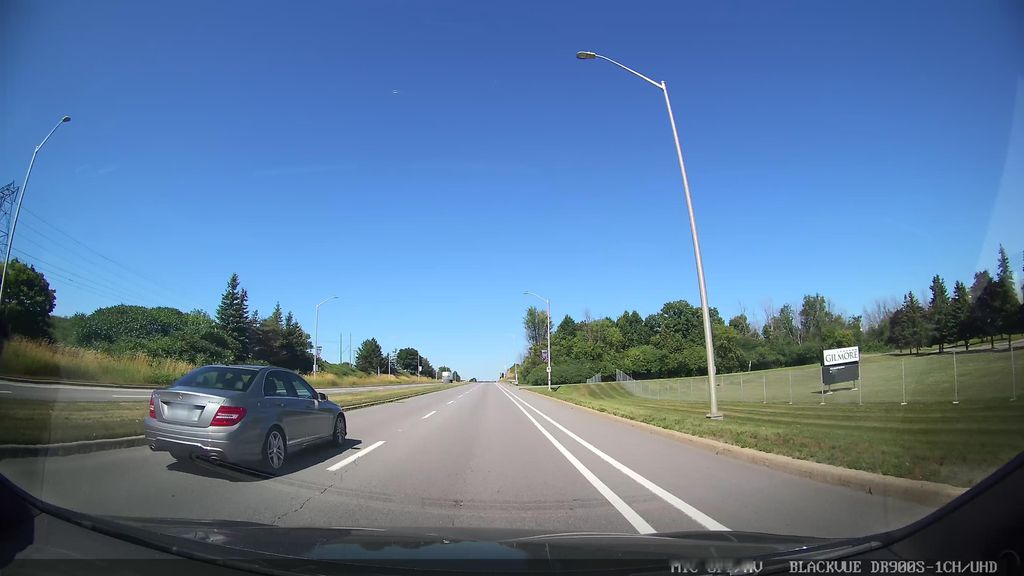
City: ottawa-gatineau